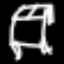
Label: bed